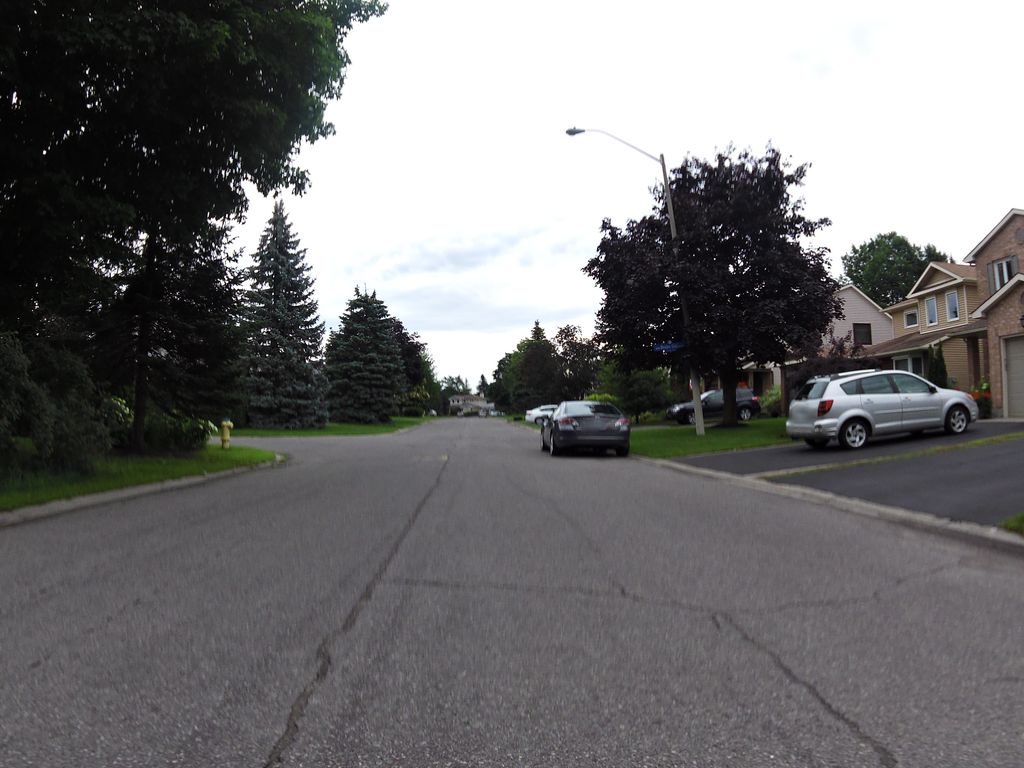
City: ottawa-gatineau